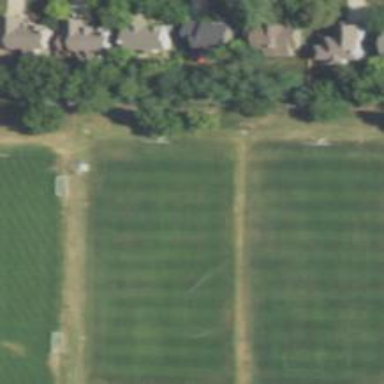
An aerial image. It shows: American football pitch on the ground.